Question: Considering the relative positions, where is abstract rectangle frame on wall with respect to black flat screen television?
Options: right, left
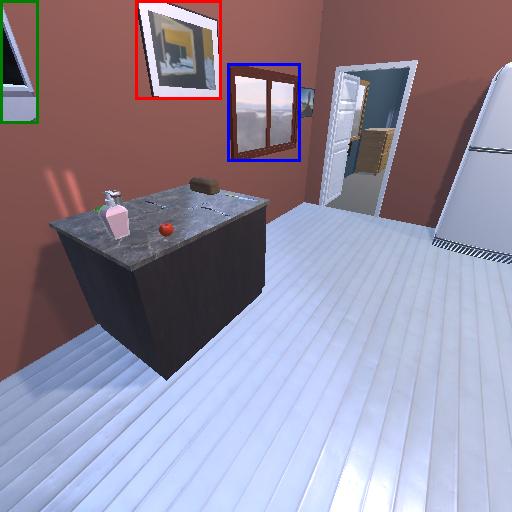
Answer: right